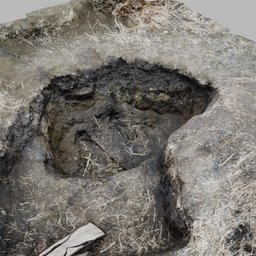
Label: nature